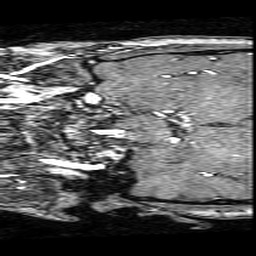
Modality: angio
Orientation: coronal
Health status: ill
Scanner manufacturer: philips
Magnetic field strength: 3 T
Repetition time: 0.01816 s
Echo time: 0.003368 s